Question: In SwiftUi I have a list with dates.
There is padding to the left of each list item that I can't figure out how to correct....

This is my body view
'''
var body: some View {
VStack(alignment: .leading, spacing: 0){
NavigationView {
List{
ForEach(calObject.dateArray,id: \.self){date in
DateRow(date: date)
}
}.navigationBarTitle("\(calObject.nameOfMonth(calObject.stepper))")
}
}
'''
And this is my DateRow view
'''
struct DateRow: View {
@ObservedObject private var calObject = CalendarObject()
var date: Date
var body: some View {
HStack(){
Text(calObject.rowDateFormatter(date).prefix(3)).bold()
.foregroundColor(.white)
.padding()
.background(Color.gray)
.mask(Circle())
.padding(.trailing)
Text("\(calObject.rowDateFormatter(date))")
Spacer()
}
}
'''
Somebody who can help me with this really frustrating situation? =/
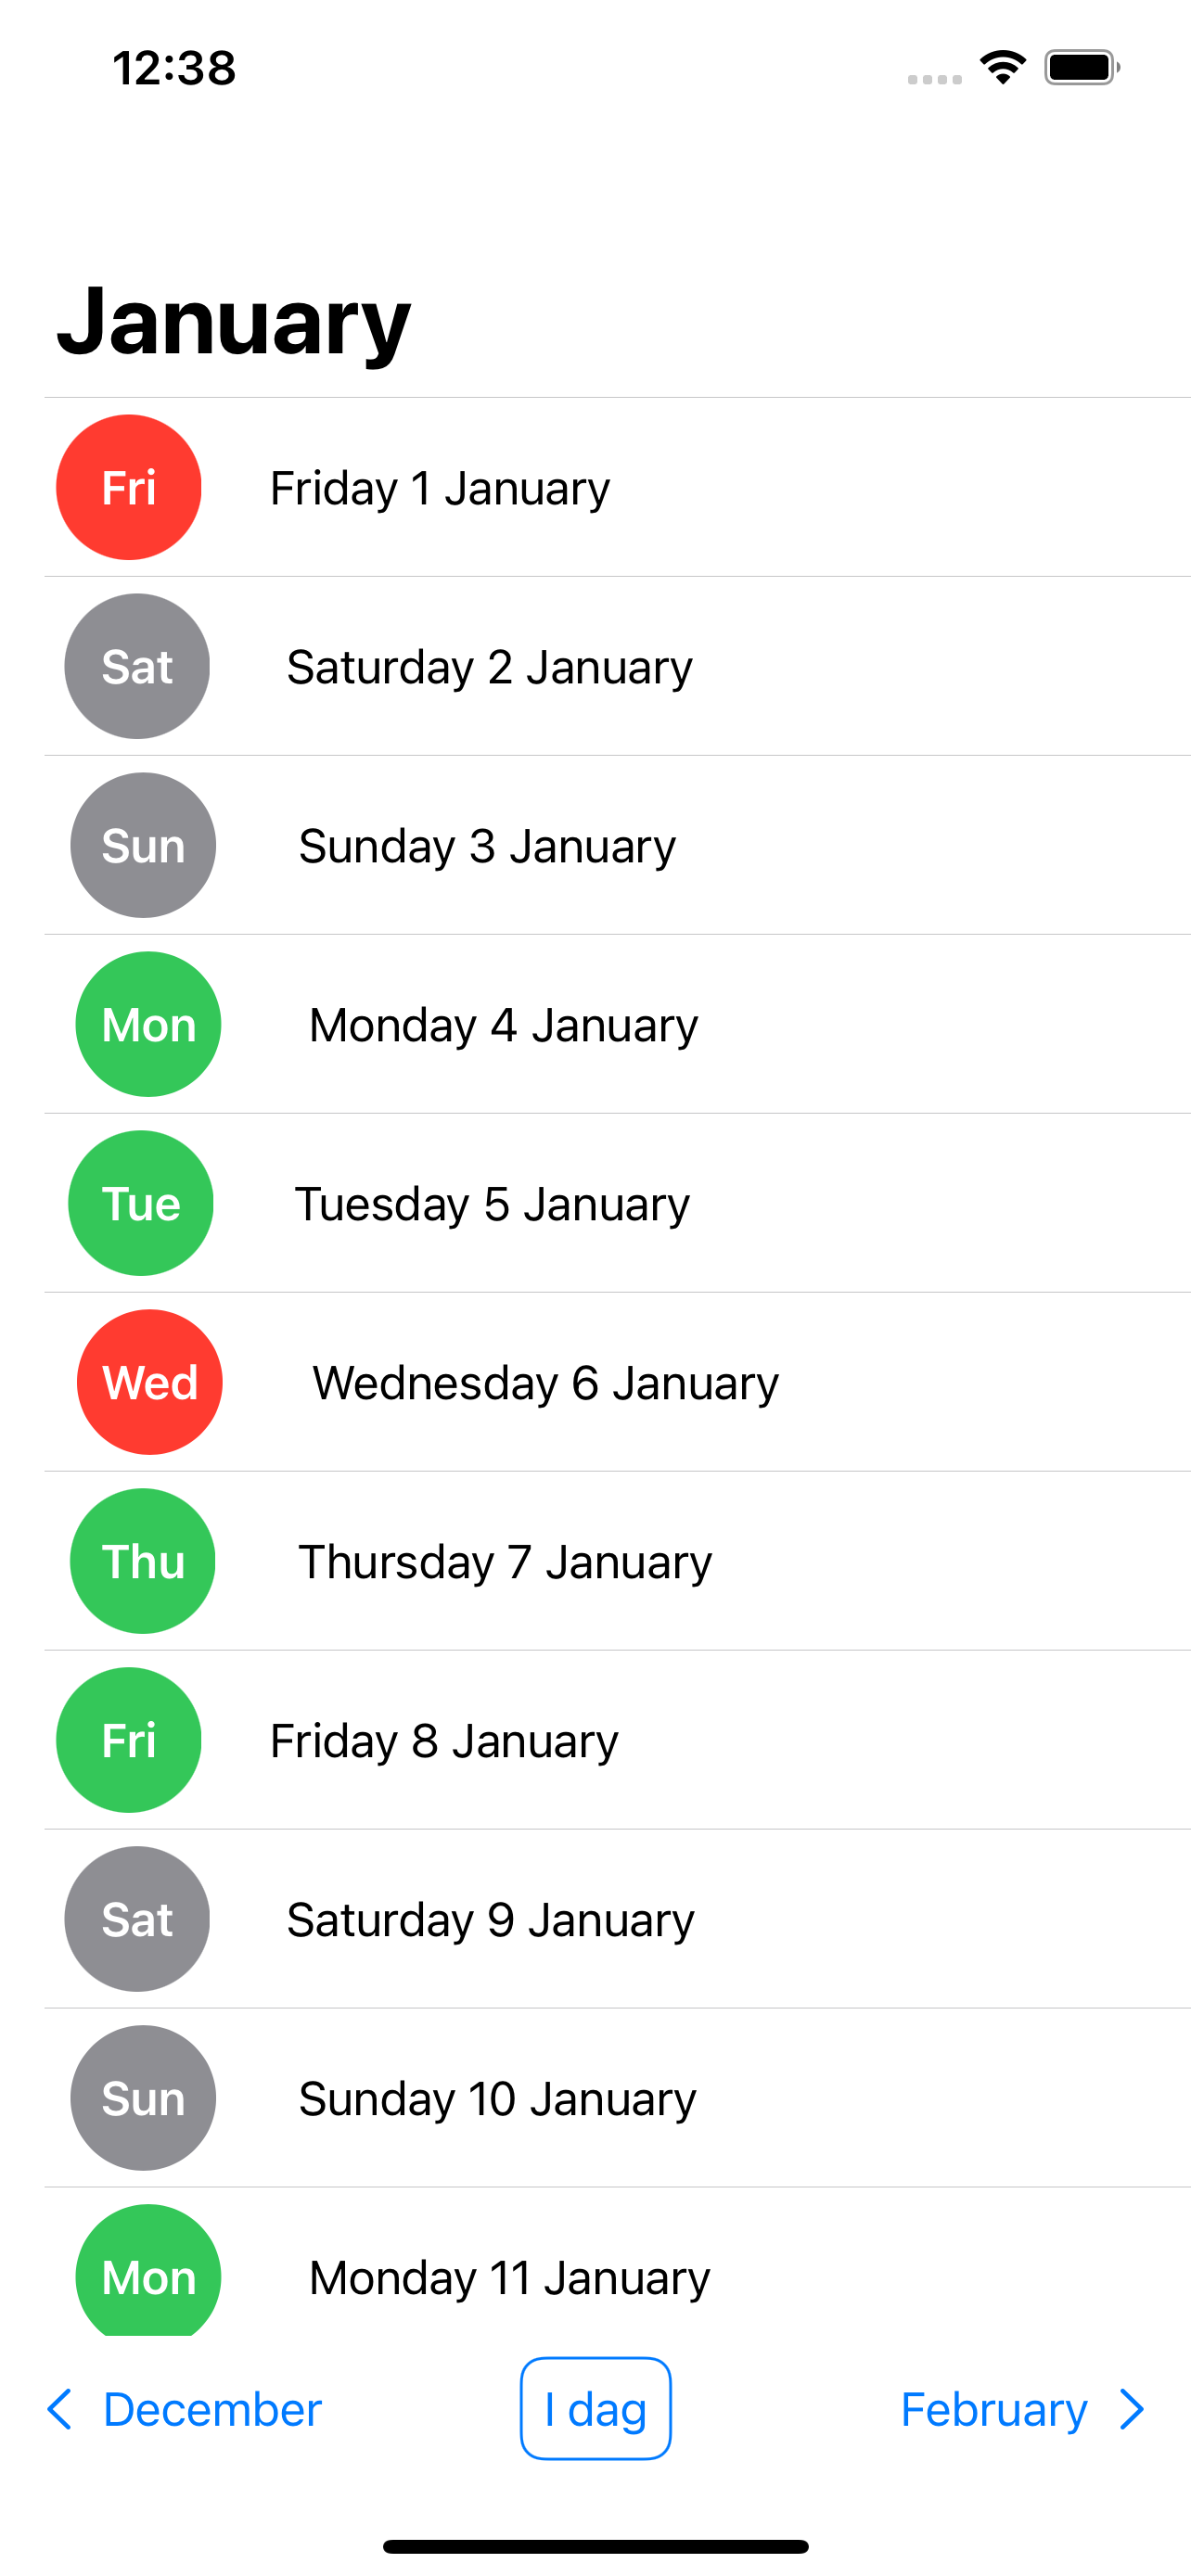
Answer: remove .padding(.trailing) from text so all elements will have equal space
'''
struct DateRow: View {
@ObservedObject private var calObject = CalendarObject()
var date: Date
var body: some View {
HStack(){
Text(calObject.rowDateFormatter(date).prefix(3)).bold()
.foregroundColor(.white)
.padding()
.background(Color.gray)
.mask(Circle())
.frame(width: 45, height: 45)
Text("\(calObject.rowDateFormatter(date))")
Spacer()
}
}
'''